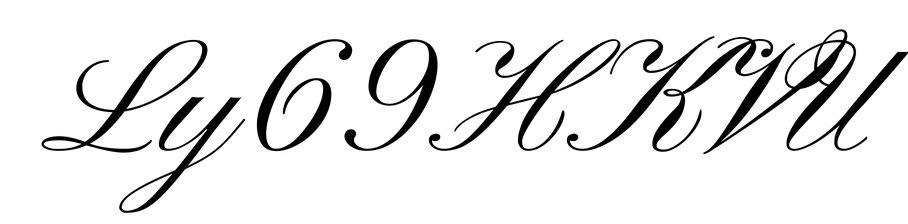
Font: PinyonScript-Regular